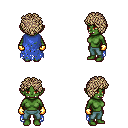
a pixel art fantasy rpg character, female body template, orc, green skin, blue tattered cape, teal pants, white blonde curly afro hairstyle, gold gloves, four views (front, back, left, right), 2x2 character sprite sheet, small pixel art, hard edges, no anti-aliasing